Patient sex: M
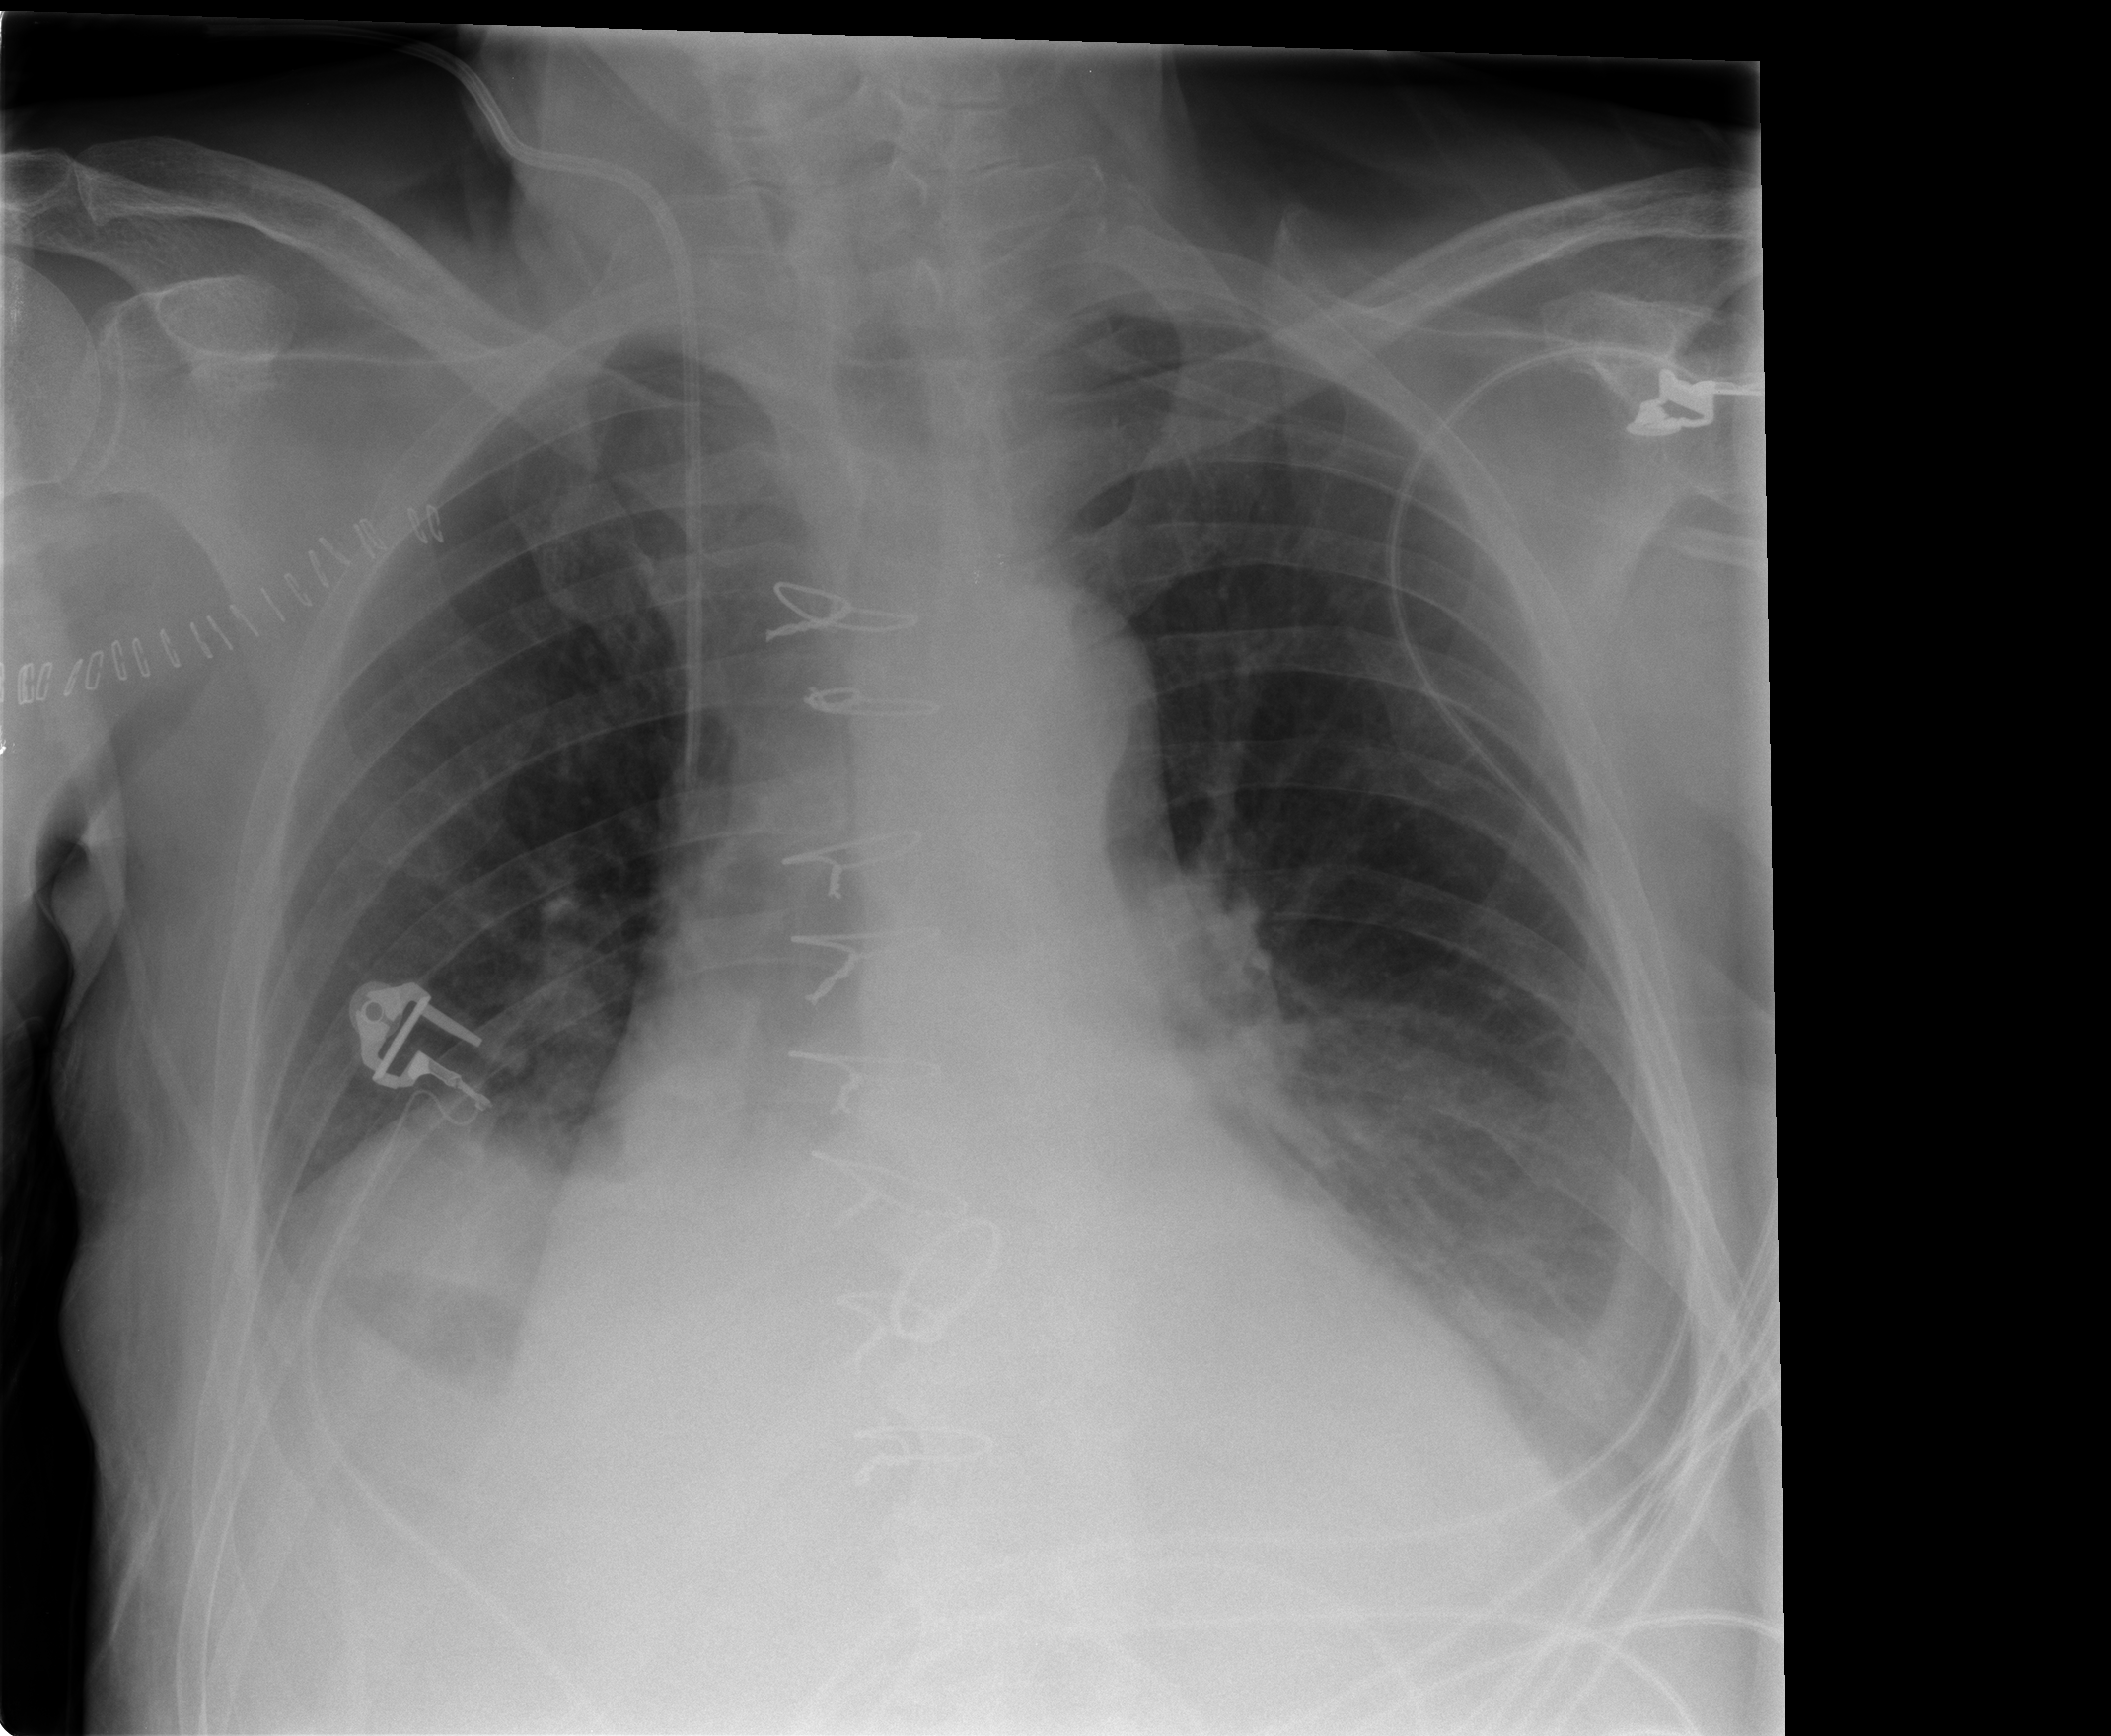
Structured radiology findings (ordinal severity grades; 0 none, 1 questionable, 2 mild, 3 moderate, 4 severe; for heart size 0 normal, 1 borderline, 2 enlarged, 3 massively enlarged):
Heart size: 2
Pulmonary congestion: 0
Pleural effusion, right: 2
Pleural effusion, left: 2
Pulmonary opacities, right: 1
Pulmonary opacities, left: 0
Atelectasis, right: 3
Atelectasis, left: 2